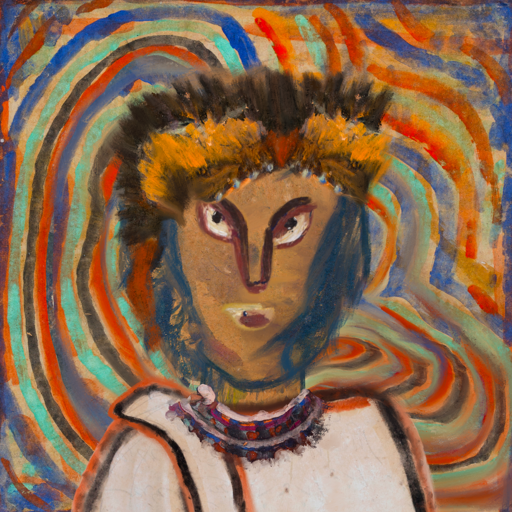
Background: Sisters, Head And Neck Front: In_The_Sun, Face Front: After_Raid, Bust: Roy_Bahadur, Hair Front: InTheSun, Head Accessory: Gypsy_Queen, Second Necklace: Blank, Necklace: Hypocrite_1, Baby: Blank